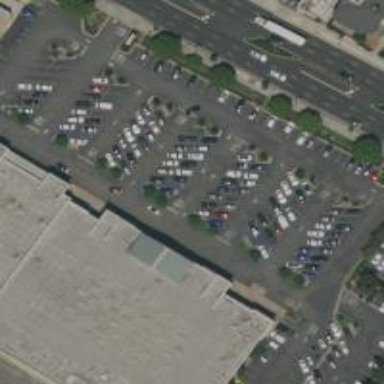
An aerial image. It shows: Retail building.